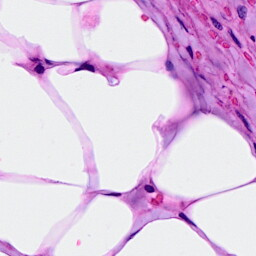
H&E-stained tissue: Breast